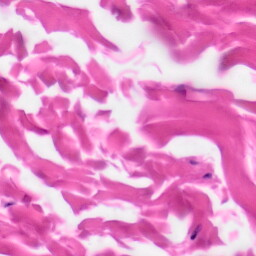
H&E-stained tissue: Skin